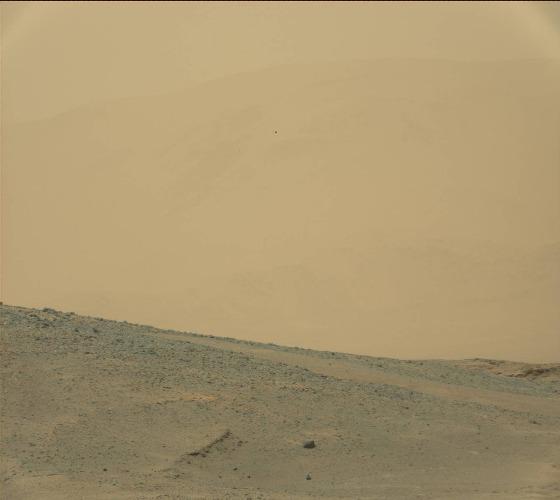
Terrain classes present: Bedrock, Gravel / Sand / Soil, Rock, Sky / Distant Mountains